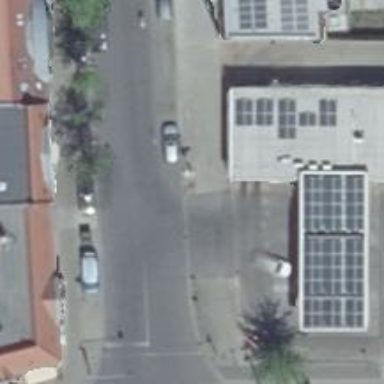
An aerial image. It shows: Car wash facility.